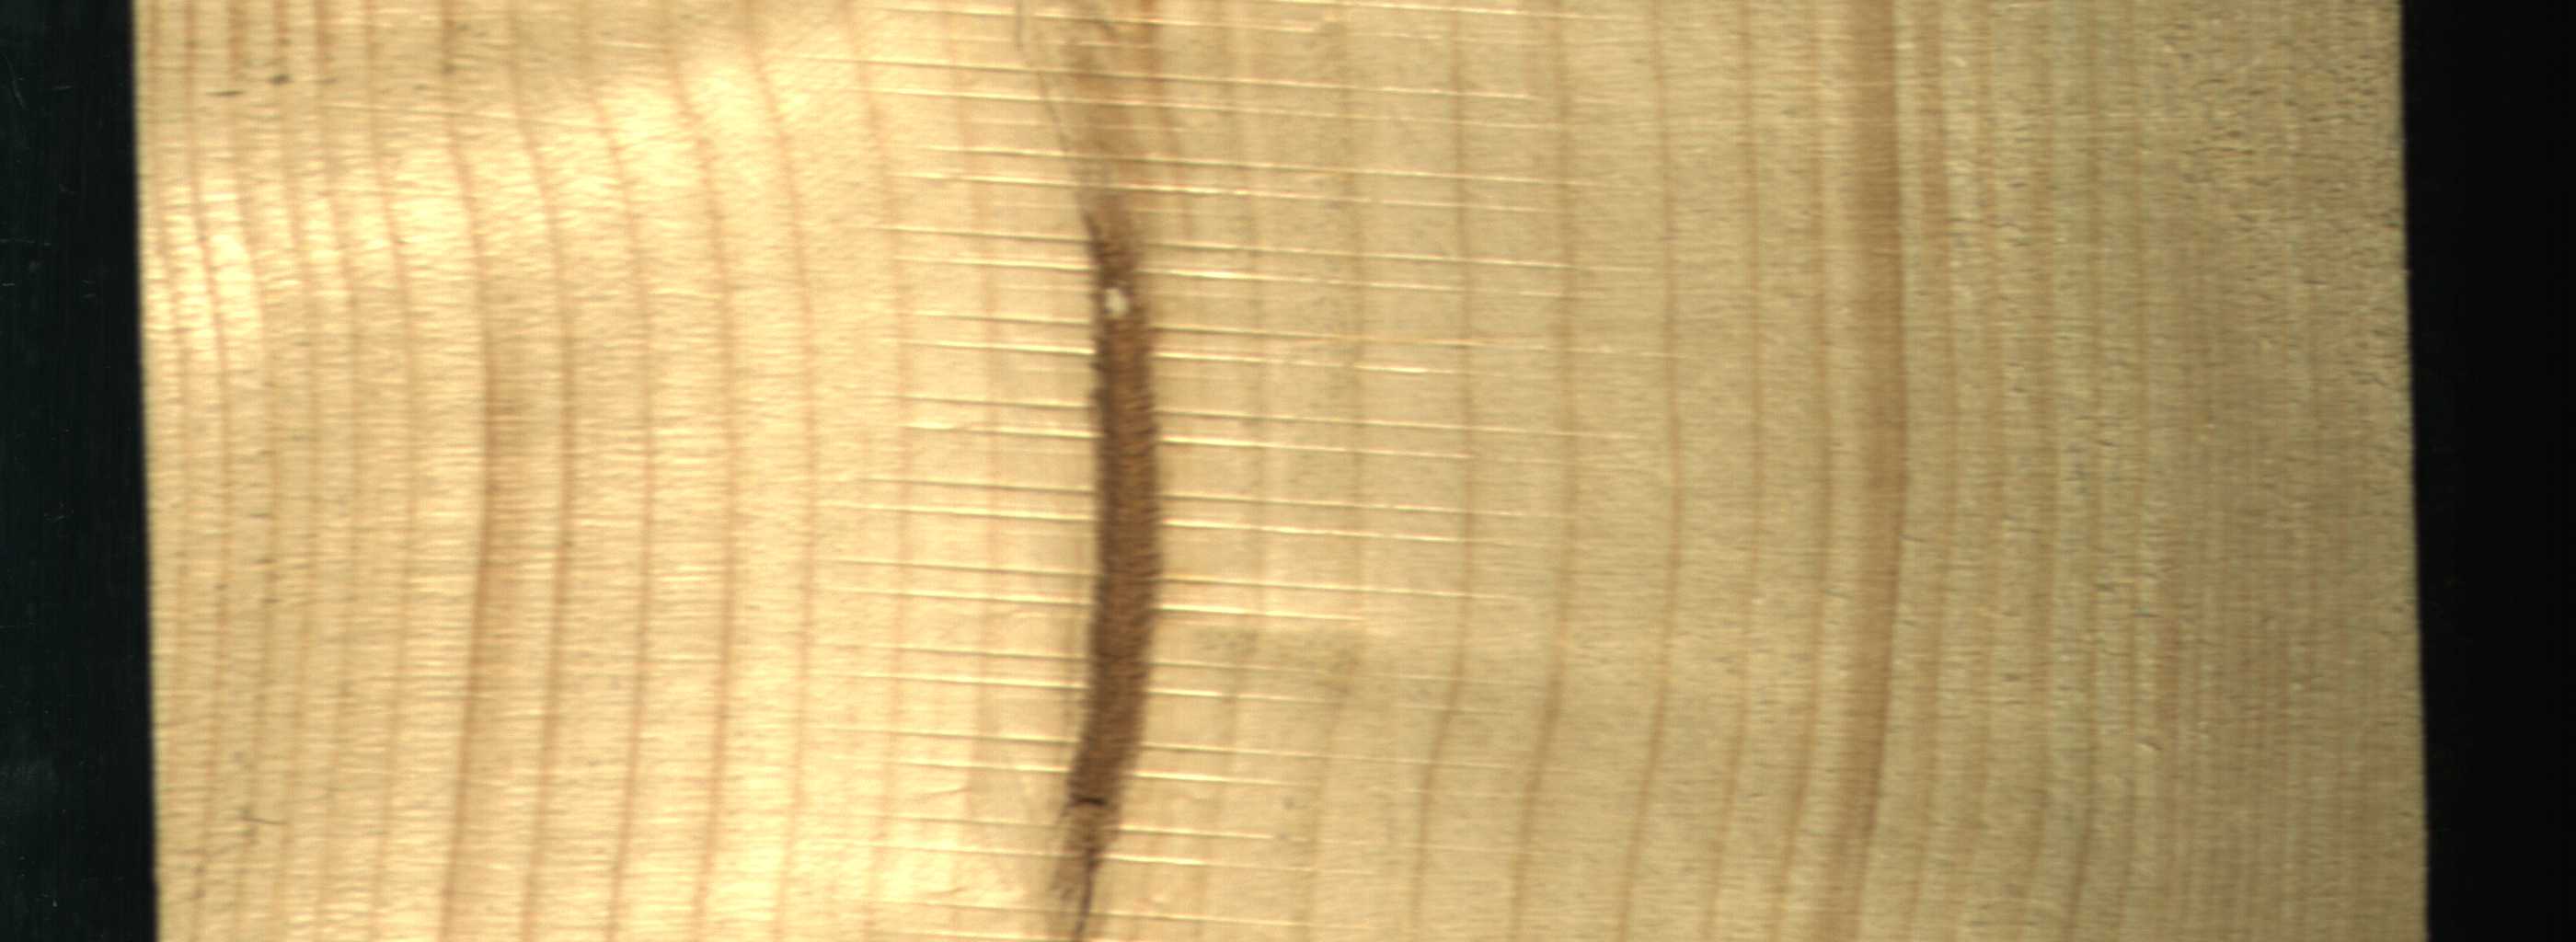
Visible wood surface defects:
Marrow